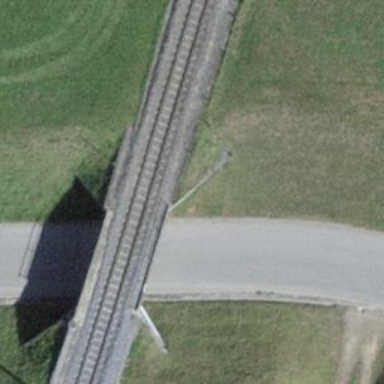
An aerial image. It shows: Narrow-gauge railway bridge with electrified contact lines over single track.